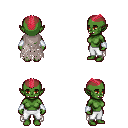
a pixel art fantasy rpg character, female body template, orc, green skin, gray tattered cape, white pants, ruby red short mohawk hairstyle, white cloth bracers, four views (front, back, left, right), 2x2 character sprite sheet, small pixel art, hard edges, no anti-aliasing